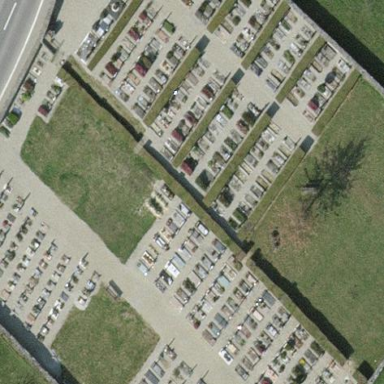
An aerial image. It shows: Cemetery.